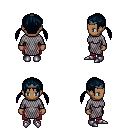
a pixel art fantasy rpg character, female body template, human, dark skin, chain mail, red pants, raven twin-tailed hairstyle, iron tiara, metal boots, four views (front, back, left, right), 2x2 character sprite sheet, small pixel art, hard edges, no anti-aliasing